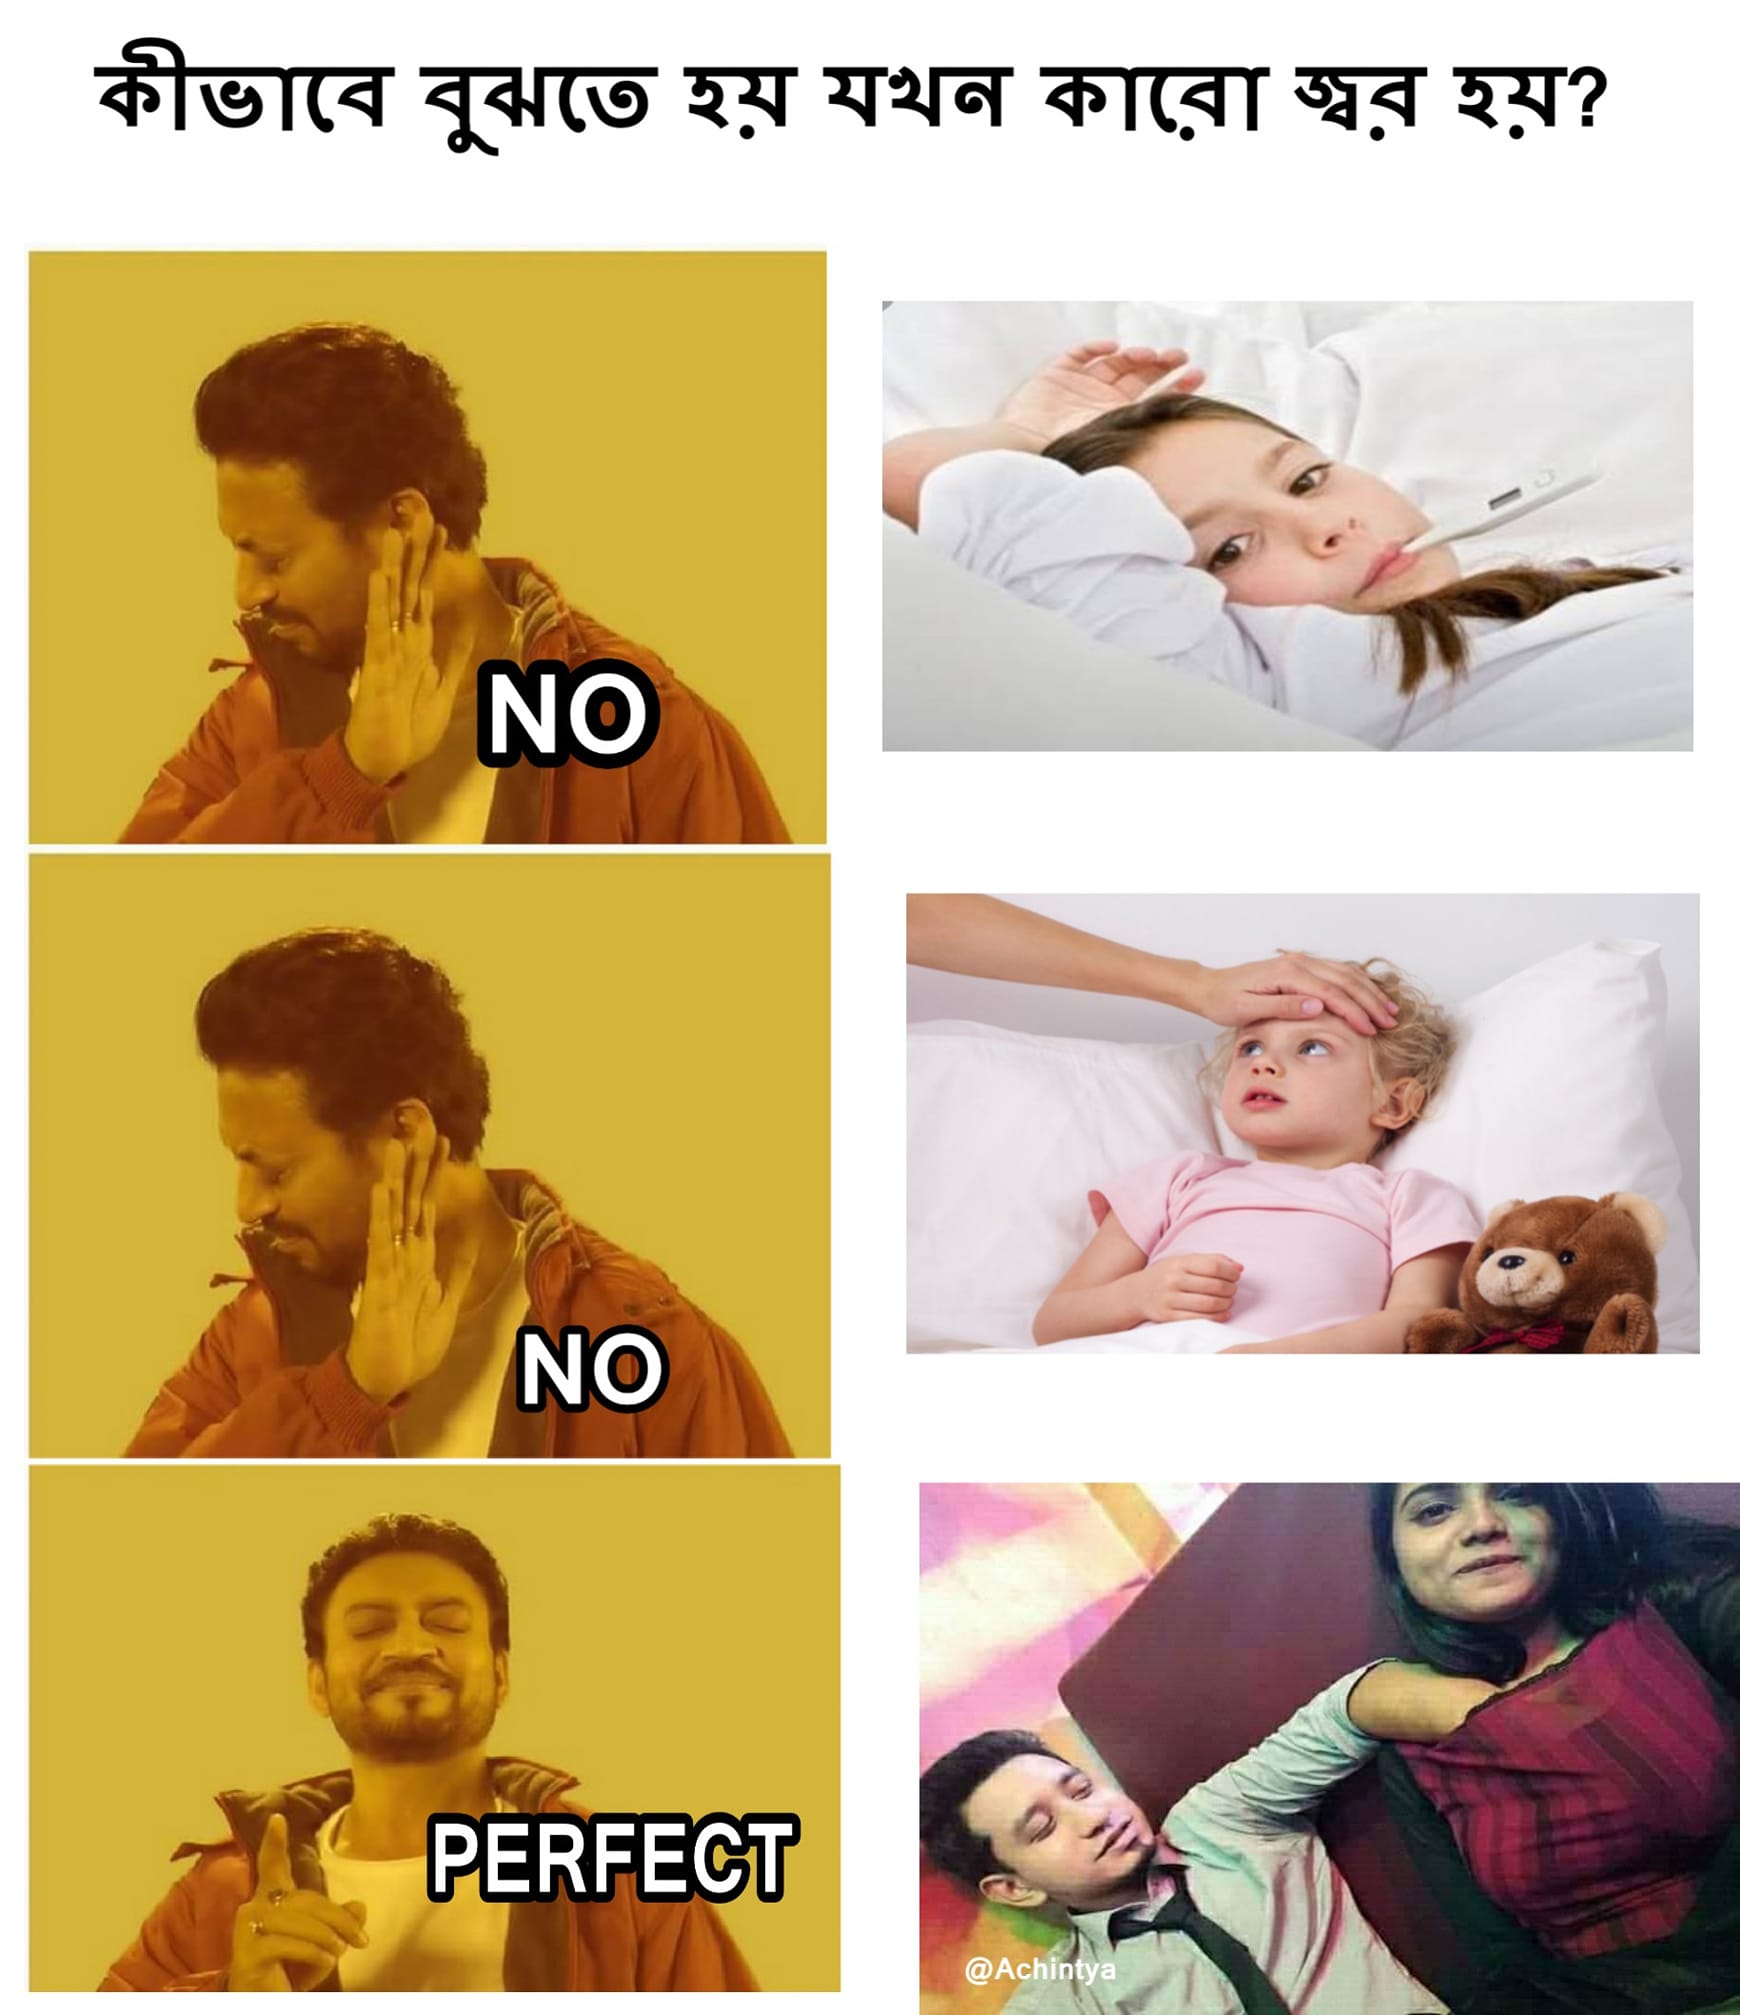
Caption: কীভাবে বুঝতে হয় যখন কারো জ্বর হয় ?    NO   NO    PERFECT
Label: hate